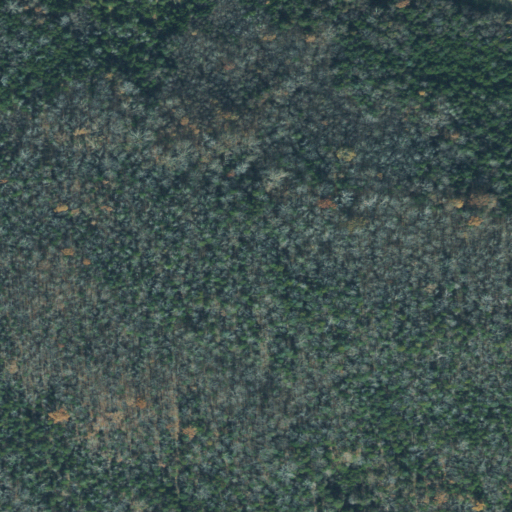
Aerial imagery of mountain in Tennessee named Hudson Hill containing deciduous forest, evergreen forest, mixed forest, and pasture